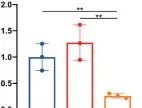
Downregulation of genes implicated in the PI4K-FAM126A-EFR3A pathway of colon tissue. PI4KB.
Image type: pathology (fish)